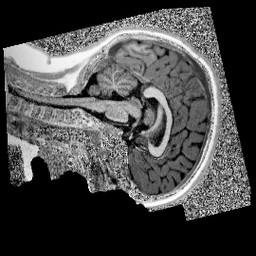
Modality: UNIT1
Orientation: sagittal
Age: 11
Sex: female
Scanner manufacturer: siemens
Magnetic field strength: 3 T
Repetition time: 4 s
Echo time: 0.00299 s